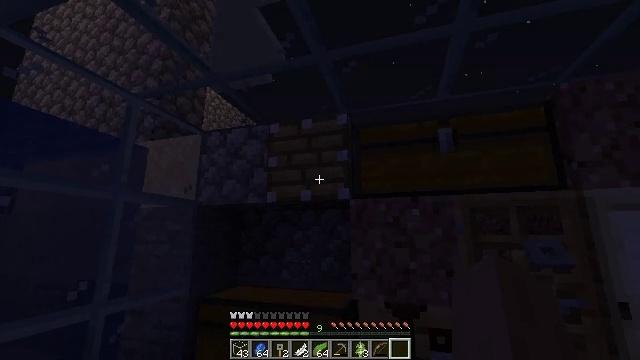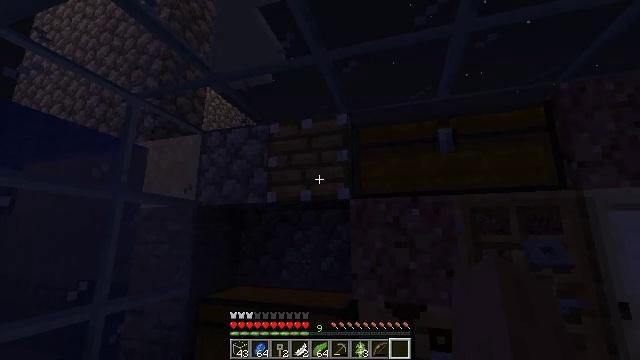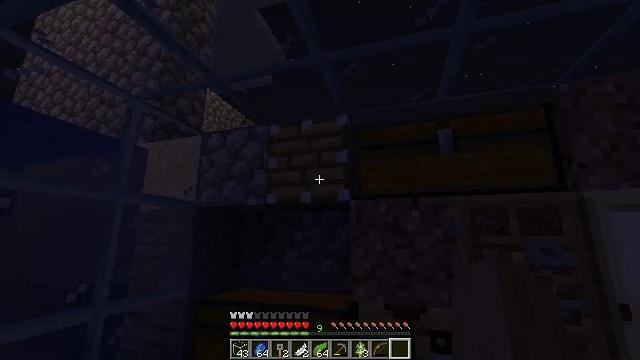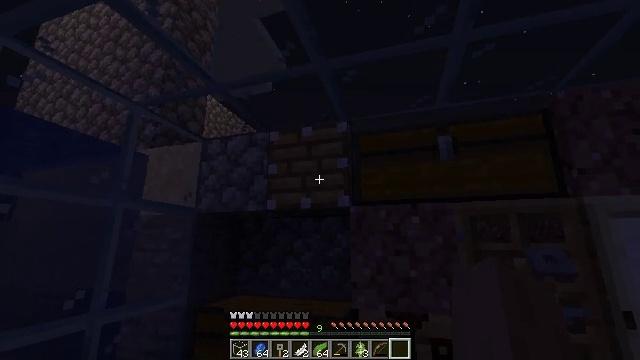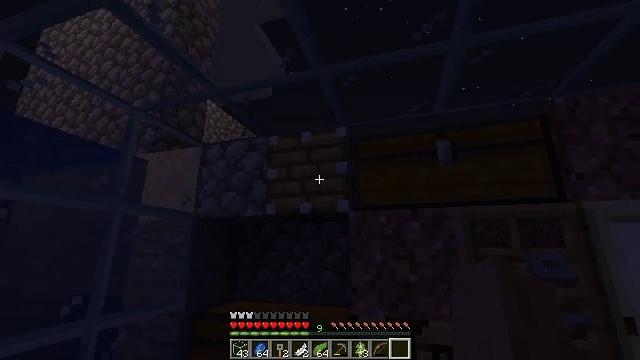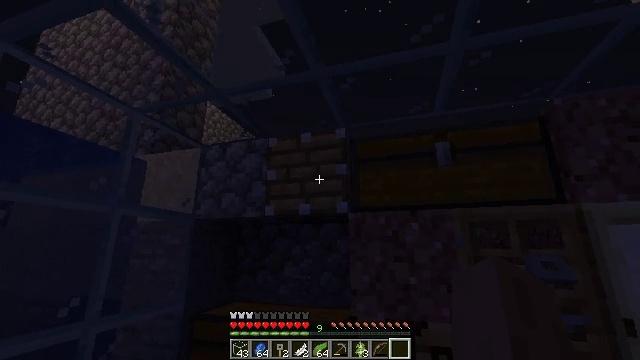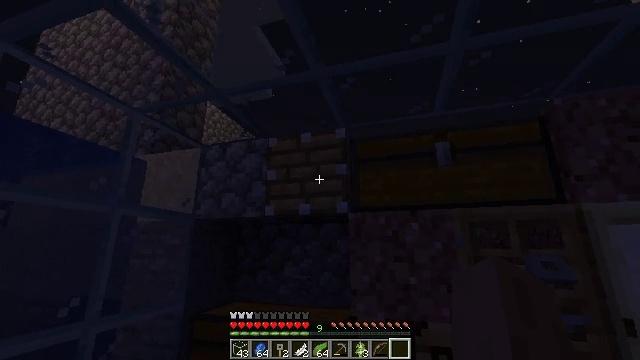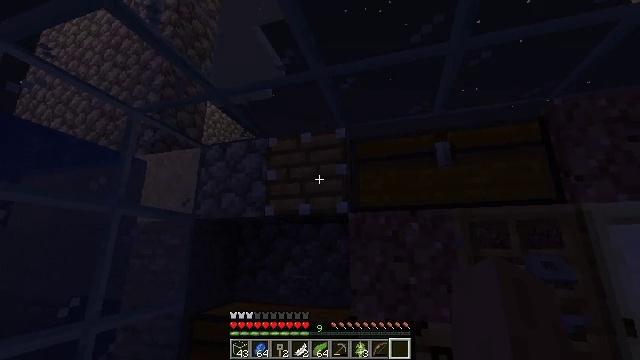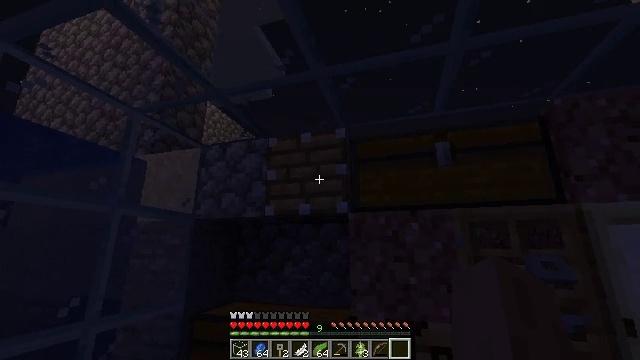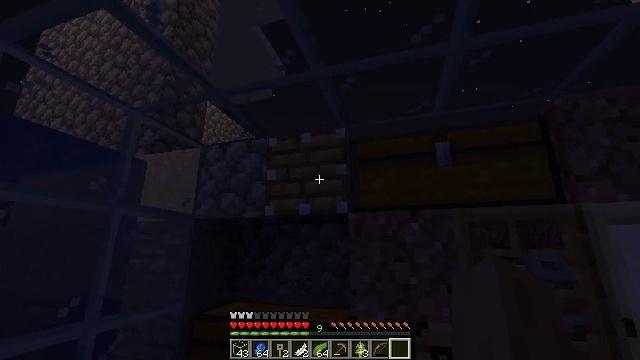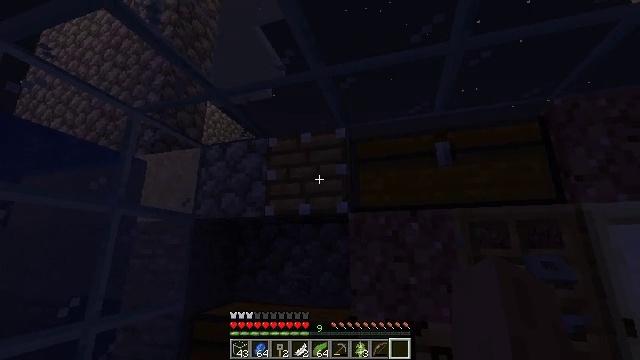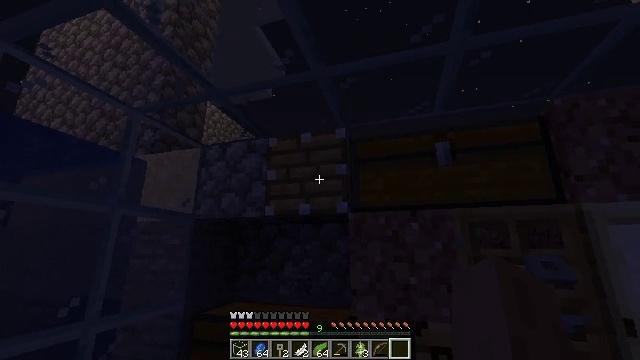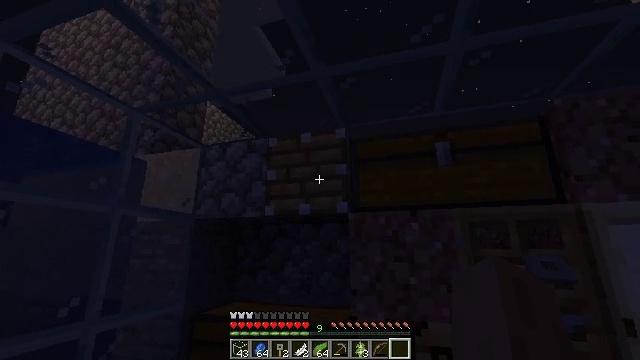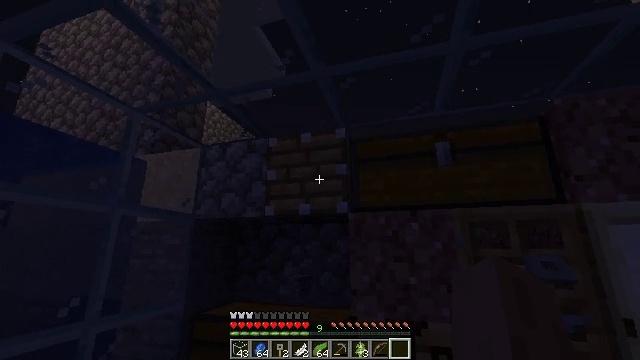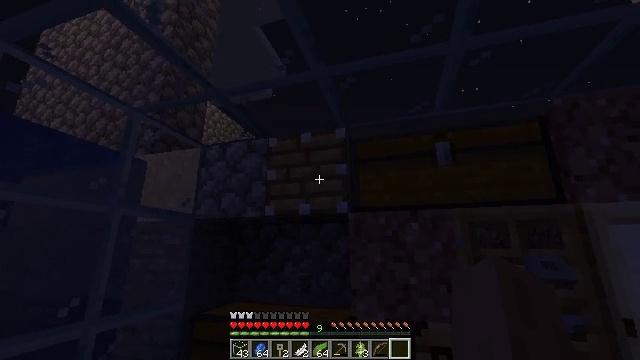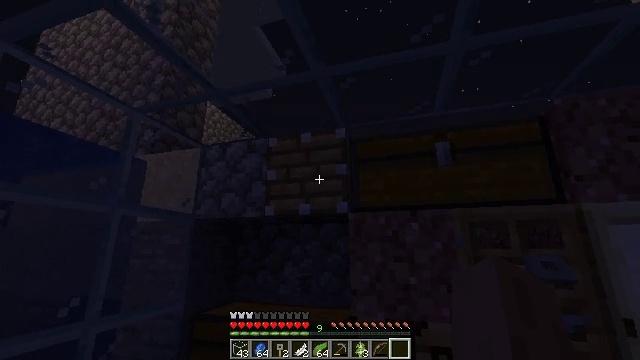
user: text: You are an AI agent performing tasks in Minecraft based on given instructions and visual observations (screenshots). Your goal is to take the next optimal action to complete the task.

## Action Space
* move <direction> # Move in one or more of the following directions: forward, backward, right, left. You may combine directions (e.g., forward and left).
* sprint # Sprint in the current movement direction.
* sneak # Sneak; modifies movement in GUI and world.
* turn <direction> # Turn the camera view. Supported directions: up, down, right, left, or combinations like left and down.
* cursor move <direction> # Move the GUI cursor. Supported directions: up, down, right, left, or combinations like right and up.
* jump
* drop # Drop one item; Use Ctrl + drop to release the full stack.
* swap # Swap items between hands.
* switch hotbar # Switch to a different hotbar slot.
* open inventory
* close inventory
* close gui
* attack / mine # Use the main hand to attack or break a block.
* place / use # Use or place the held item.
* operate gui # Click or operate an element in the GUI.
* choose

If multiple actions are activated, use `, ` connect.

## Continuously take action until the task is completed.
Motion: motion action
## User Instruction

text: Collect the tripwire hook for later use.
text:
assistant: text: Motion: no_op
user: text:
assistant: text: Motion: no_op
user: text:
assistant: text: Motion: turn up
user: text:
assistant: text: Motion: turn up
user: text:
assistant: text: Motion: no_op
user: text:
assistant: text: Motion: no_op
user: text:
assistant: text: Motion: no_op
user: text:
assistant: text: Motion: no_op
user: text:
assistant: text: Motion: no_op
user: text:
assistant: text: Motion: use / place
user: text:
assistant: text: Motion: use / place
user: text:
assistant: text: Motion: use / place
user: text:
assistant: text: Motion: no_op
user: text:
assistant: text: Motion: no_op
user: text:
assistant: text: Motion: no_op
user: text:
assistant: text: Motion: no_op
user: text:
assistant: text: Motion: no_op
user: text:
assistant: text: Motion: turn down
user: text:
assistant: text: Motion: turn right and down
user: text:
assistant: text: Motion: turn right and down
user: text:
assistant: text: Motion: turn right and down
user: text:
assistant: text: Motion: turn right and down
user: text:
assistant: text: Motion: no_op
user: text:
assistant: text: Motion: no_op
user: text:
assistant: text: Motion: turn up
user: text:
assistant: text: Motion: turn left and up
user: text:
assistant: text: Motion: turn left and up
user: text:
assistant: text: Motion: no_op
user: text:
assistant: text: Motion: no_op
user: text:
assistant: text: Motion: no_op